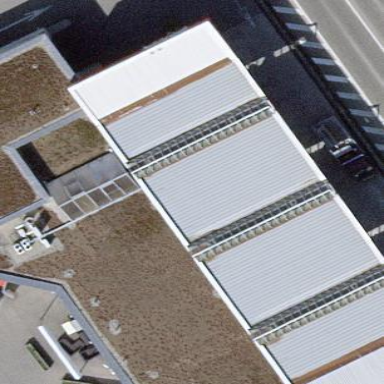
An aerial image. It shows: Building with CNG fuel station.